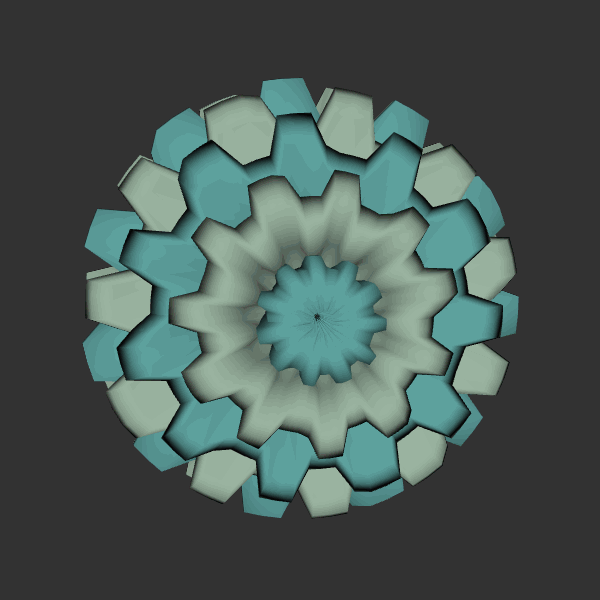
Background: dark